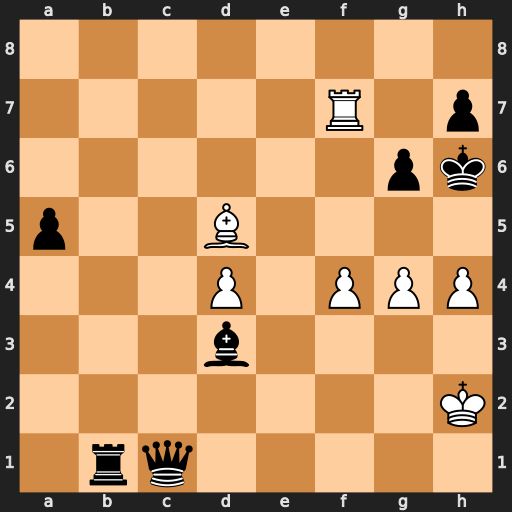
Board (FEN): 8/5R1p/6pk/p2B4/3P1PPP/3b4/7K/1rq5
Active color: w
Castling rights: -
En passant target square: -
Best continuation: g5+ Kh5 Bf3+ Kxh4 Rxh7#